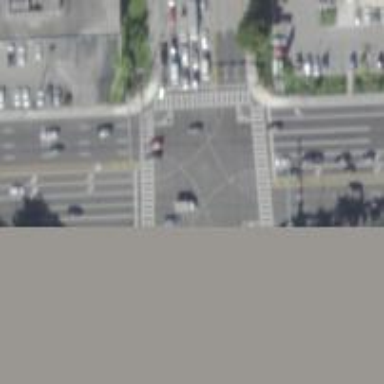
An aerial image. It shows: Primary highway with separate asphalt sidewalk.